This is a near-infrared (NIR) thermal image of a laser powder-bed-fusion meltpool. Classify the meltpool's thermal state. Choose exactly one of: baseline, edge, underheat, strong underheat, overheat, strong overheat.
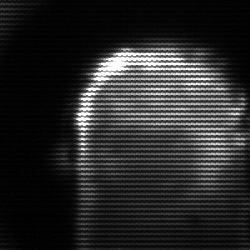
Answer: baseline